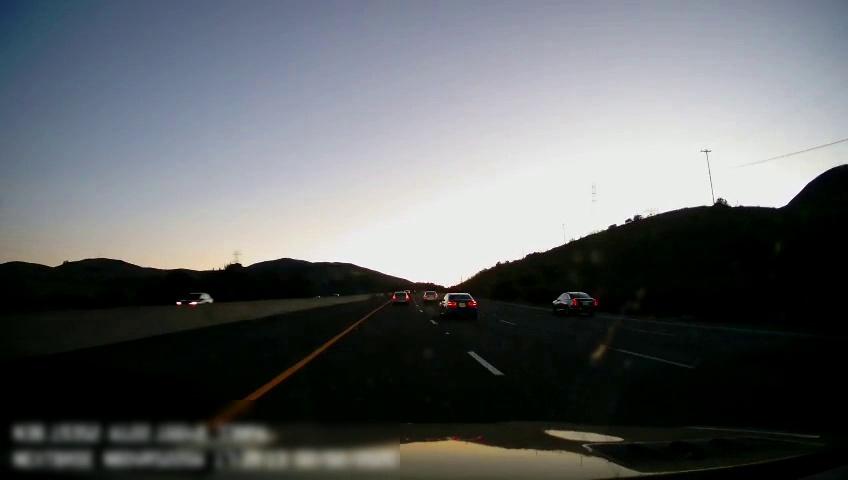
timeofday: Day
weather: Sunny
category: Drivable Space
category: Vehicles | Car
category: Vehicles | Car
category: Vehicles | Car
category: Vehicles | Car
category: Vehicles | SUV
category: Lanes | Alternate Lane
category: Lanes | Current Lane
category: Lanes | Current Lane
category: Lanes | Alternate Lane
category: Lanes | Alternate Lane